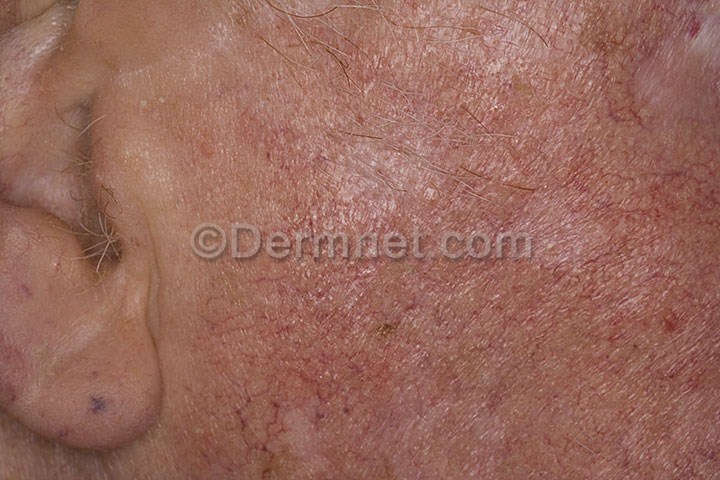
Disease: Light Diseases and Disorders of Pigmentation